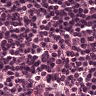
Metastatic tissue present: no